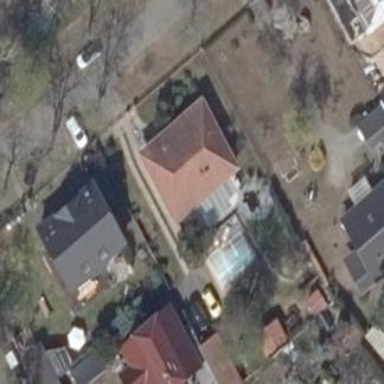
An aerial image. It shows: Detached building with hipped roof.